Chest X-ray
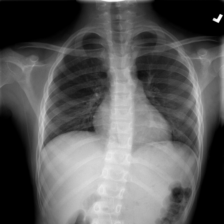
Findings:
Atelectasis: negative
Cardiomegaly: negative
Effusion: negative
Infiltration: positive
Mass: negative
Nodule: negative
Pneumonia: negative
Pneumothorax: negative
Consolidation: negative
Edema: negative
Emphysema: negative
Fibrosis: negative
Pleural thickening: negative
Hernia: negative